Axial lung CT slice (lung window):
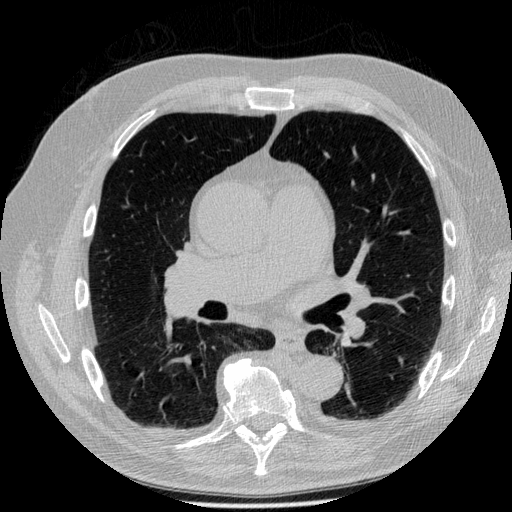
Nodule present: no